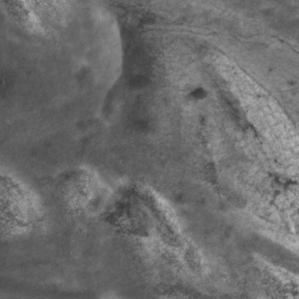
Label: non_frost